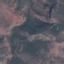
Land use / land cover: HerbaceousVegetation